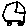
Label: car